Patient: sex F, age 66
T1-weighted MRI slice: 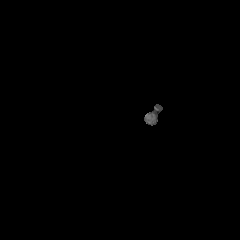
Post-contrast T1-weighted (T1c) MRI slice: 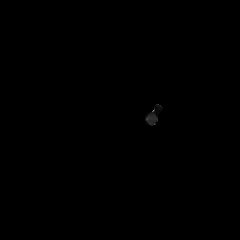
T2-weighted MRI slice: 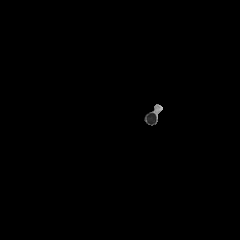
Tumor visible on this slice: no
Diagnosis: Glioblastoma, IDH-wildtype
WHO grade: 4